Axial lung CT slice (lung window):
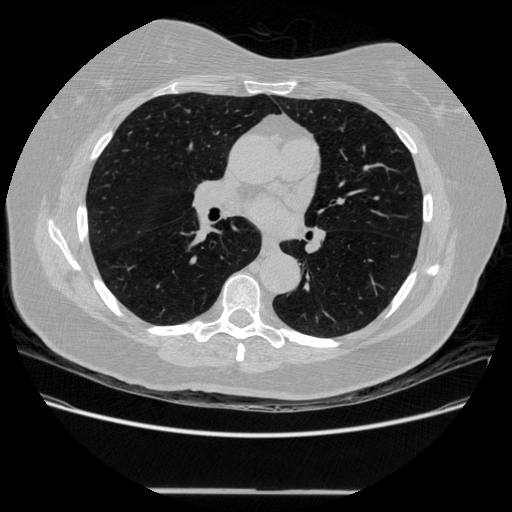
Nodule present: no